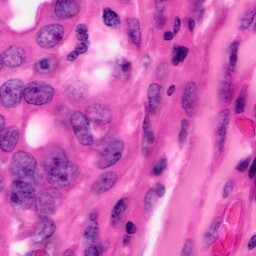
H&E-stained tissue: Pancreatic